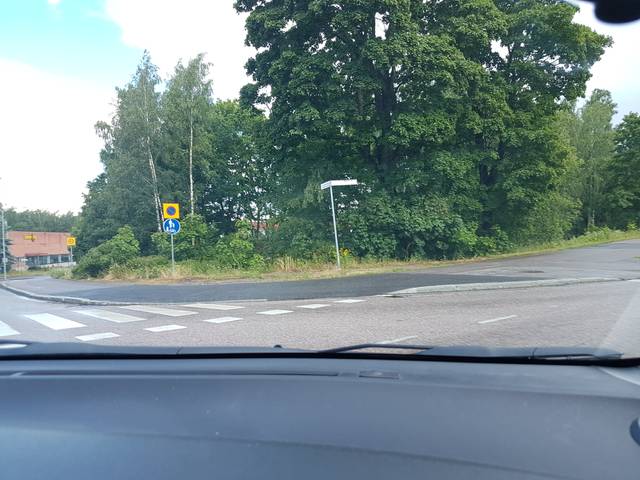
Region: Finland
Coordinates: 60.239, 25.021